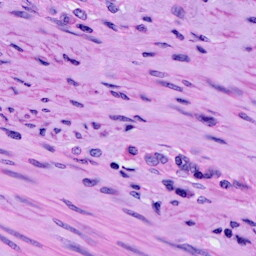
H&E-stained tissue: Cervix